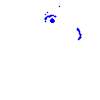
Particle: pion